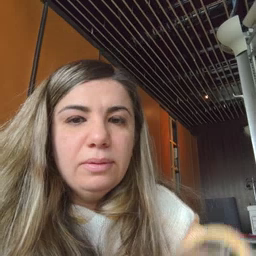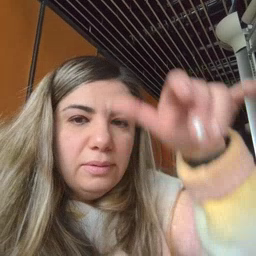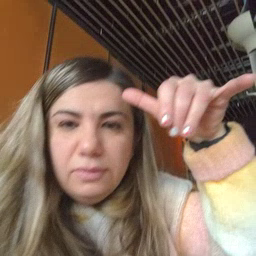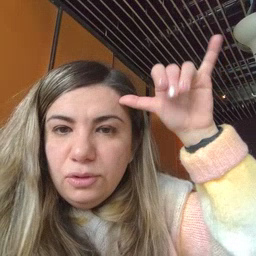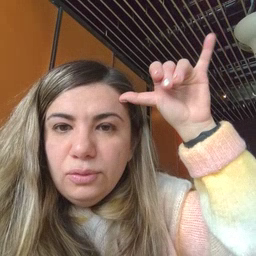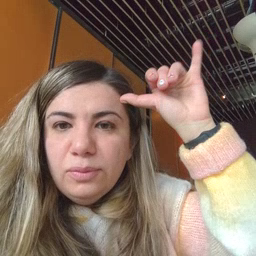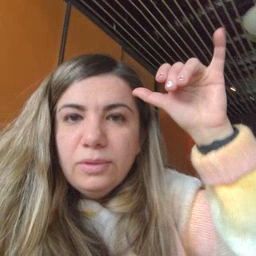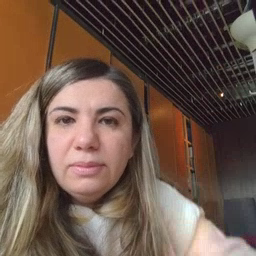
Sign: cow